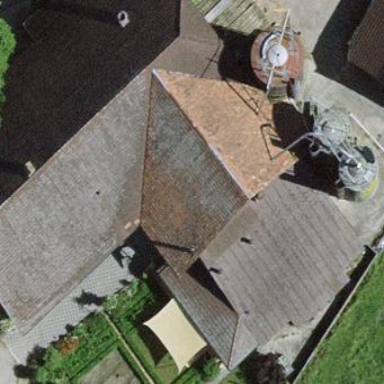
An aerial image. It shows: Farm building.